На рисунке показано поперечное сечение ртутного термометра. Расстояние между столбиком ртути $A$ и вершиной цилиндрической поверхности $O$ равно $AO=2R$, где $R$ — радиус цилиндрической поверхности. Наблюдатель находится в точке $E$, $C$ представляет собой центр цилиндрической поверхности, показатель преломления стекла равен $n=\frac{3}{2}$.
Найдите положение столбика ртути, воспринимаемое наблюдателем, и его увеличение $\Gamma$.
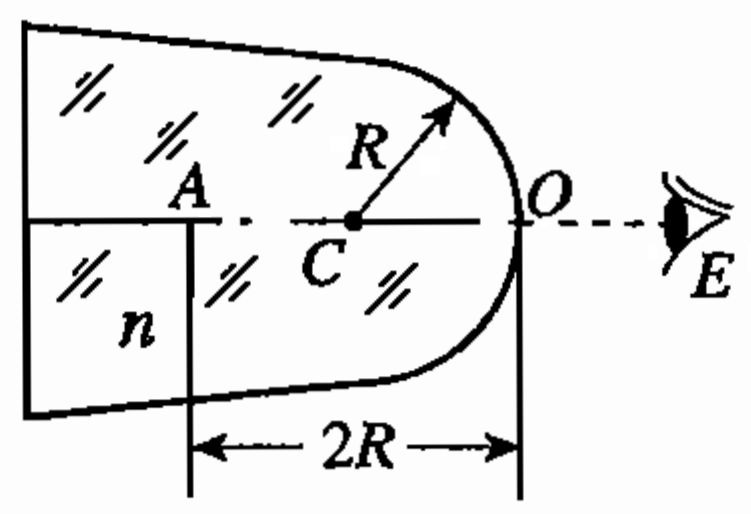
Ответ: \[\Gamma=3.\] Воспринимаемое изображение будет лежать на прямой $CE$ на расстоянии $OA'=4R$ от точки $O$.
Темы:
T, Оптика, Геометрическая оптика, Преломление, Китайские